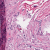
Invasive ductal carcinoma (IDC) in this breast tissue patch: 1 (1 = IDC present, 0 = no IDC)